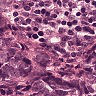
Metastatic tissue present: yes